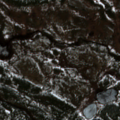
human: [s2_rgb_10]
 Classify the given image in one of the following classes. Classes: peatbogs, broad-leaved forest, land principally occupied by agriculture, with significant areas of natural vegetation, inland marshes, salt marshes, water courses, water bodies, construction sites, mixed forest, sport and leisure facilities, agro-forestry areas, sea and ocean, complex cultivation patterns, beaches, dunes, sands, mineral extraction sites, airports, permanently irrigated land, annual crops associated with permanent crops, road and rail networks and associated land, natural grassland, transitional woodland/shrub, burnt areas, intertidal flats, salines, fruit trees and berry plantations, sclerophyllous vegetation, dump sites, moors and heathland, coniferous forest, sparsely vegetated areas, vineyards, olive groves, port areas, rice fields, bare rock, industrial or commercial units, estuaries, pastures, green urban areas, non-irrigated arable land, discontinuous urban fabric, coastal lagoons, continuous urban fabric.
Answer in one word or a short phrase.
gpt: coniferous forest, transitional woodland/shrub